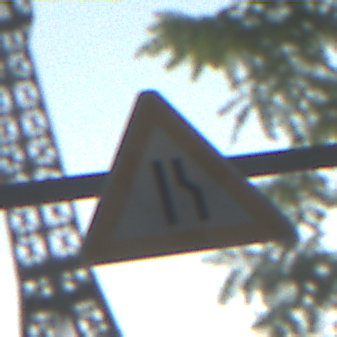
Verkehrszeichen: EinseitigVerengteFahrbahnRechts
Umgebung: Outdoor, Suburban
Tageszeit: SunriseSunset
Wetter: Clear
Licht: Natural
Jahreszeit: NotSpecified
Kontrast: HighContrast